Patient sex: M
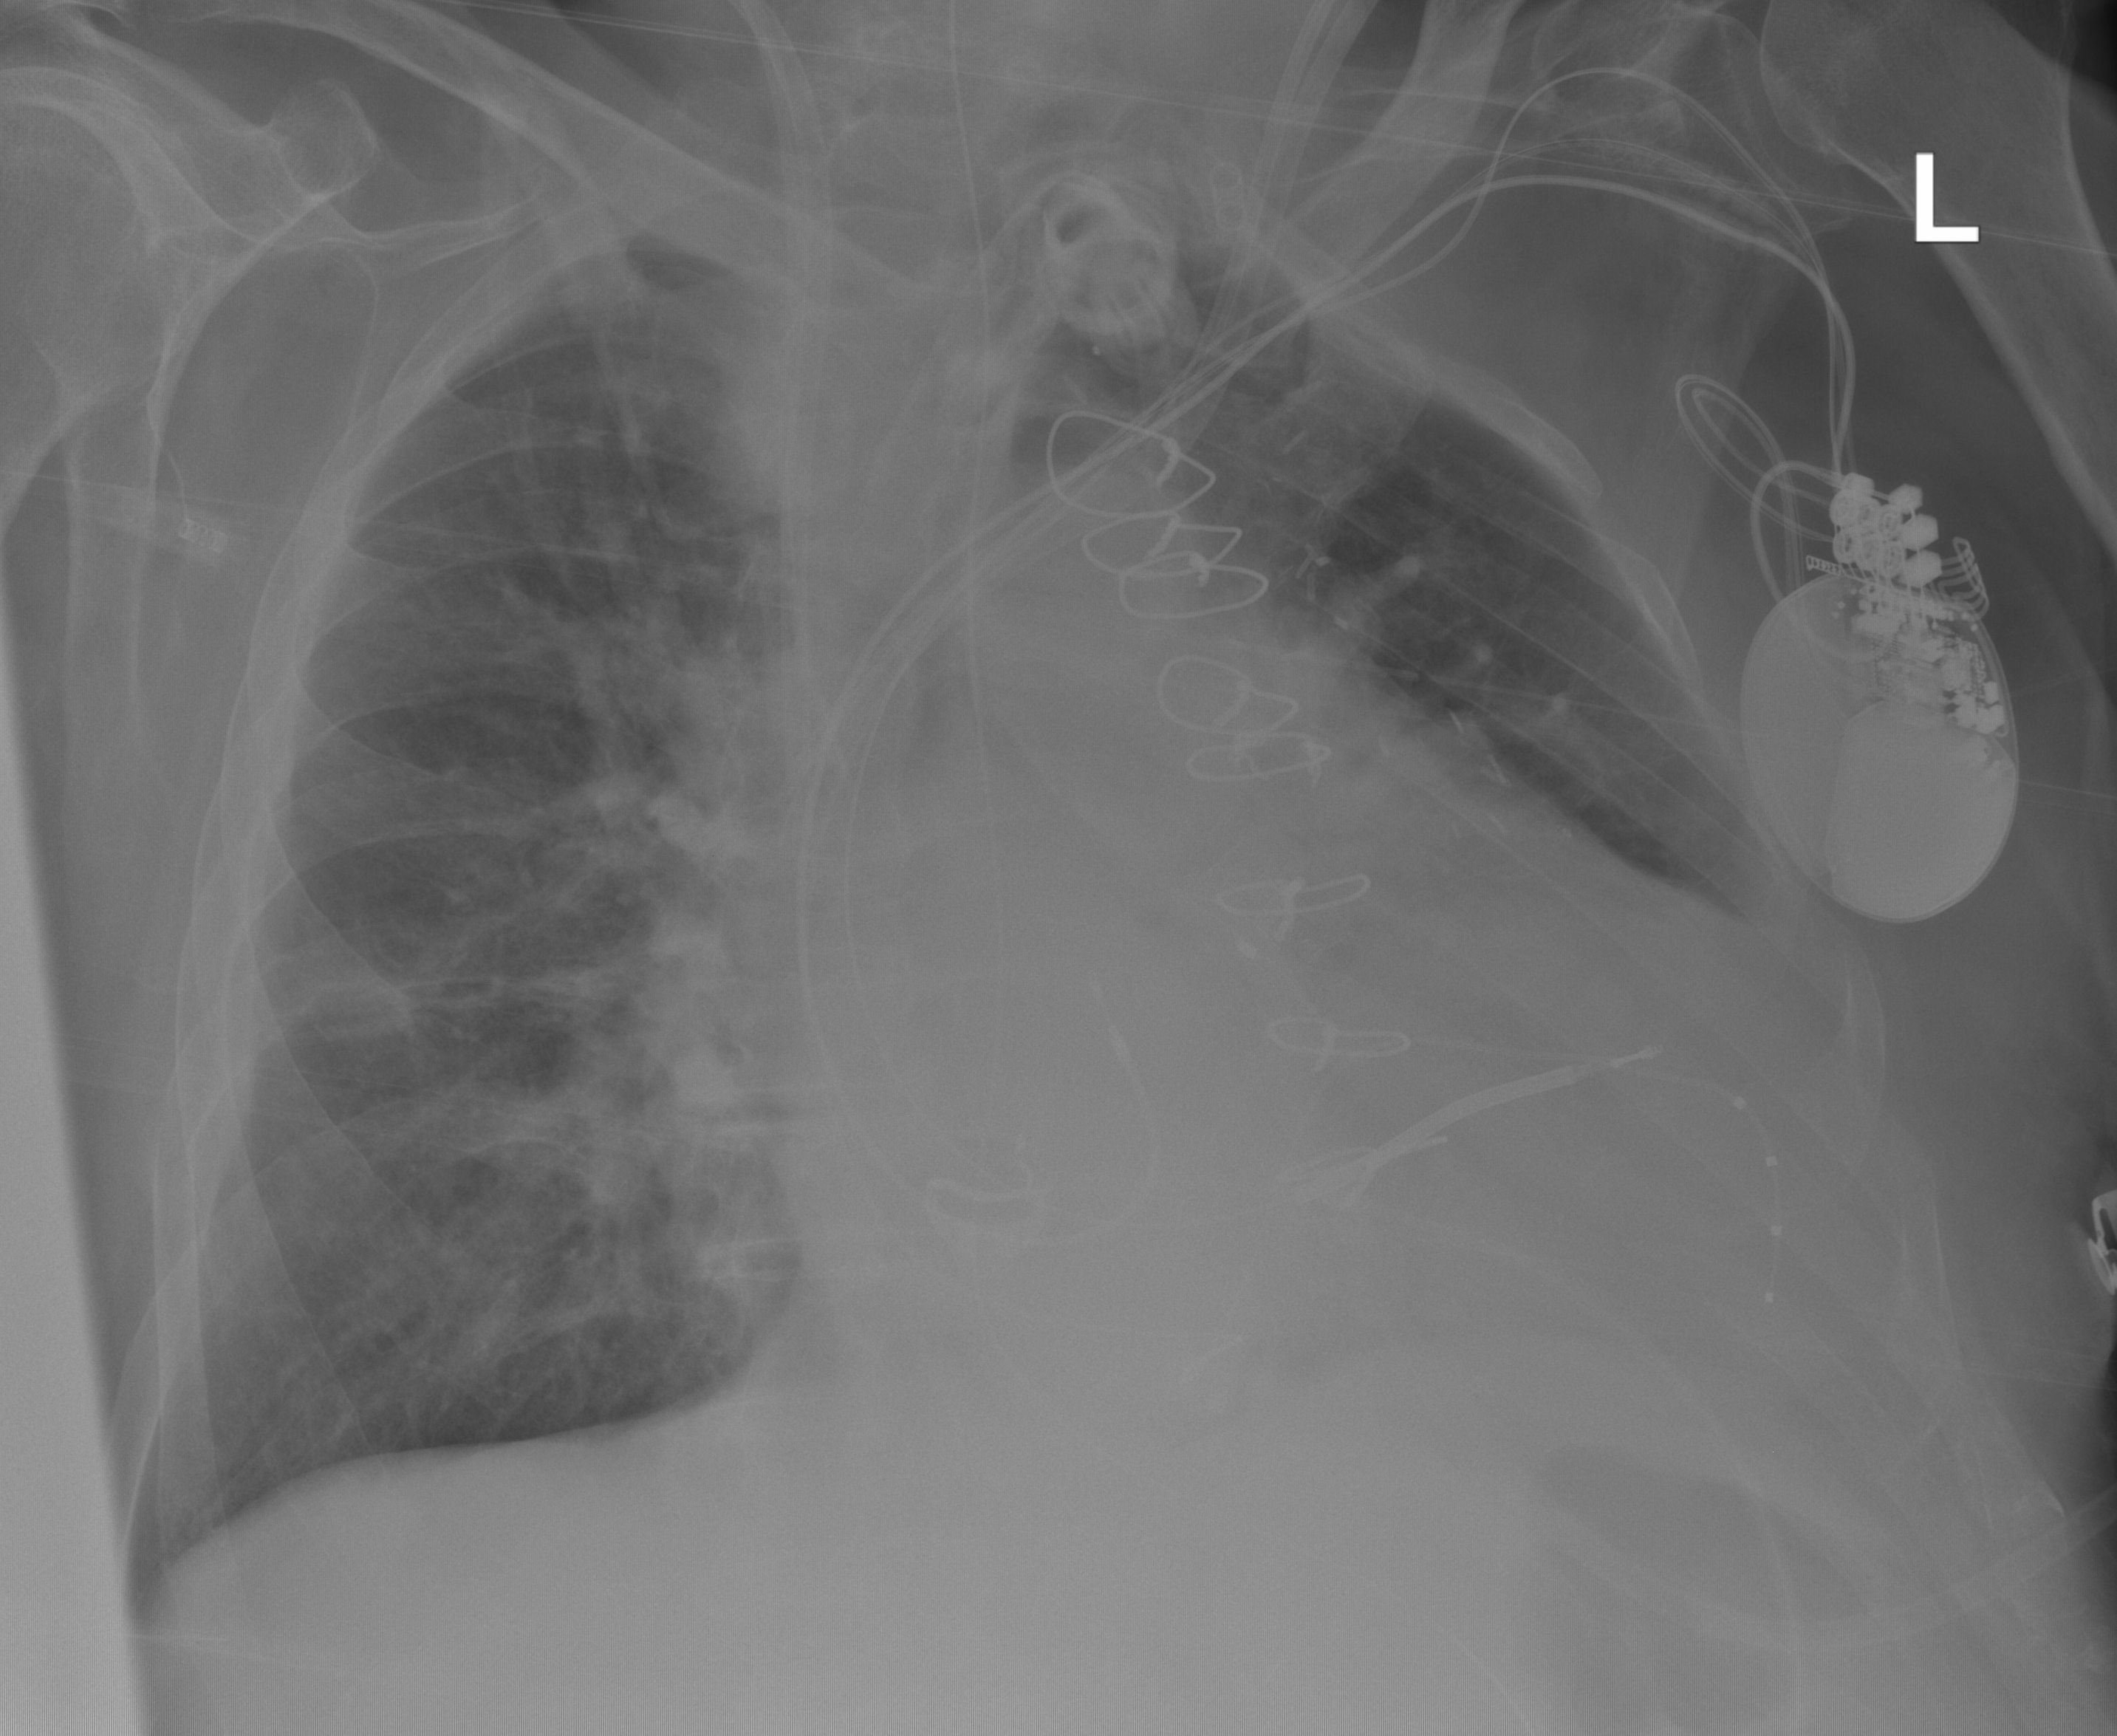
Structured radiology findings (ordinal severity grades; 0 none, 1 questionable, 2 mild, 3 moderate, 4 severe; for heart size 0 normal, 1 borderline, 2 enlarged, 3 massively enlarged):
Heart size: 3
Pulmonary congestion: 2
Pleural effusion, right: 0
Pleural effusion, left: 2
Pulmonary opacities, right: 0
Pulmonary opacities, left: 0
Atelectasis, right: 0
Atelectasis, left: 2